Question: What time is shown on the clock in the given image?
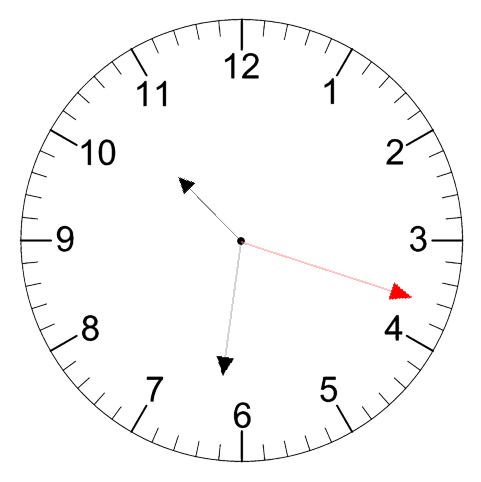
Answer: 10:31:18